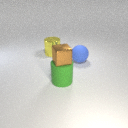
large green rubber cylinder below small brown metal cube